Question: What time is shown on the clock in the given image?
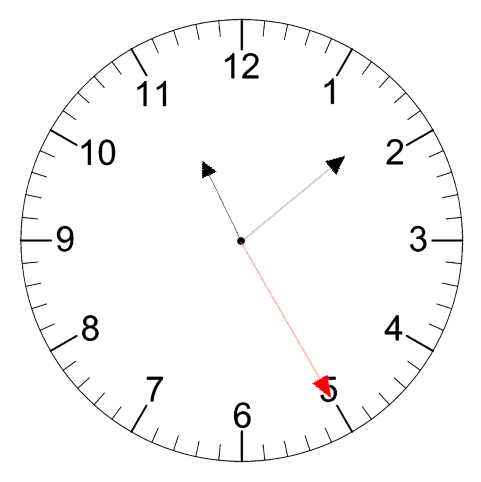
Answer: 11:08:25